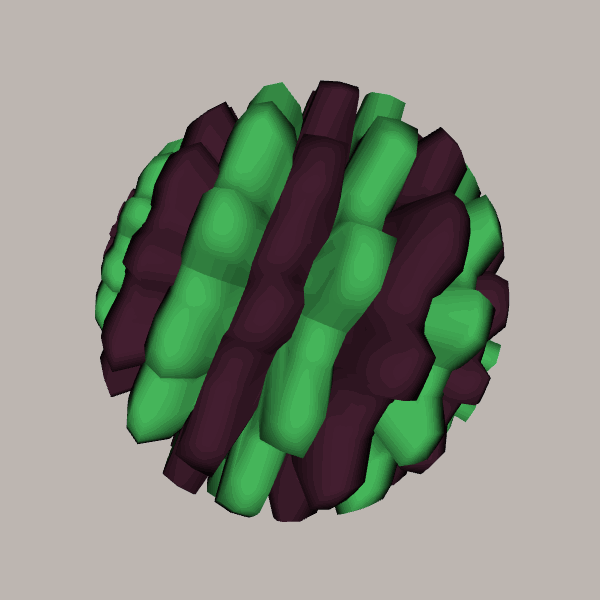
Background: light